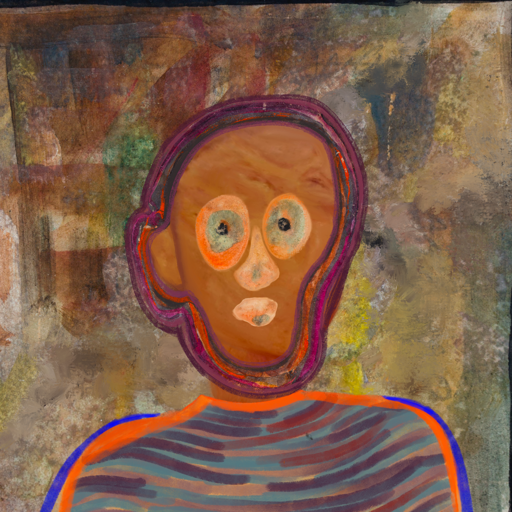
Background: Mosgoul, Head And Neck Front: Pious_Lady, Face Front: Childish, Bust: Experience, Hair Front: Hypocrite, Head Accessory: Blank, Second Necklace: Blank, Necklace: Blank, Baby: Blank